Aerial crown-view tile of a tropical tree (Barro Colorado Island, Panama), acquired 20250414:
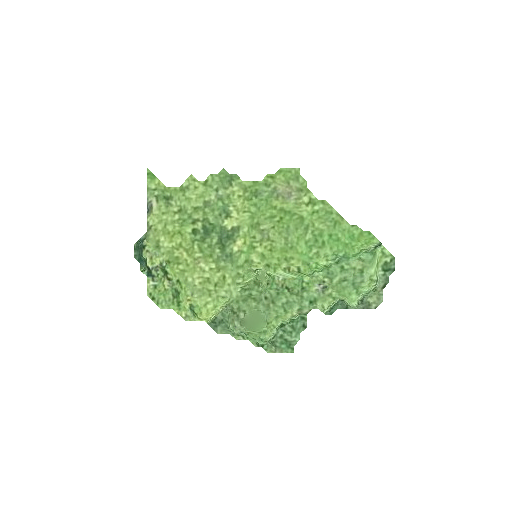
Species: Jacaranda copaia
GBIF accepted scientific name: Jacaranda copaia
Crown area: 47.839 m²